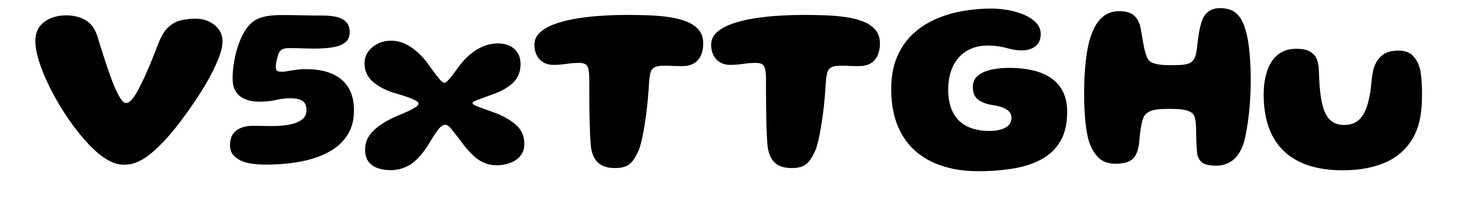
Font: Gluten_Bold